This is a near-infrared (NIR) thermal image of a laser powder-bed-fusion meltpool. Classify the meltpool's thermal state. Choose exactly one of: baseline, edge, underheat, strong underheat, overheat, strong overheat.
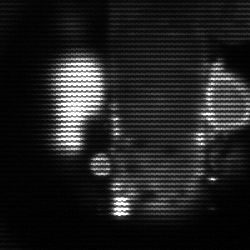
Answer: strong underheat